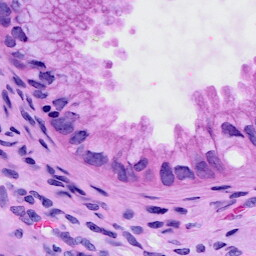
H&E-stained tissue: Cervix